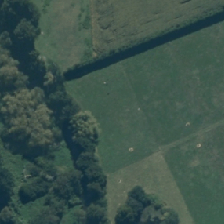
Land cover: shortrotation_cropland